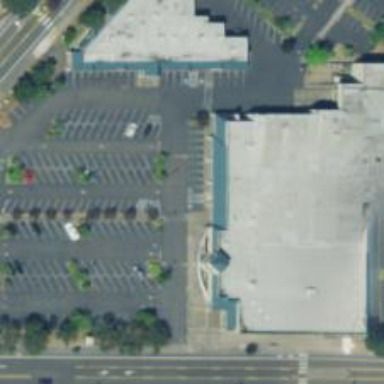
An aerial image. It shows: Parking space is available.